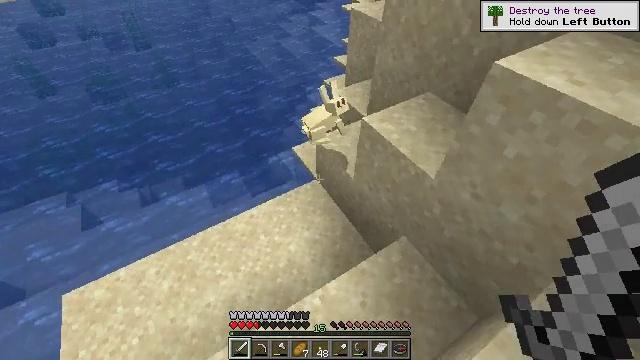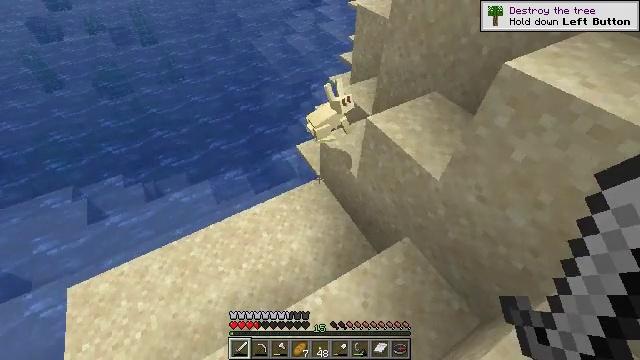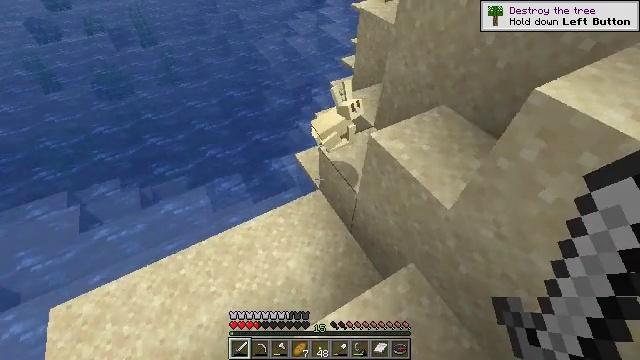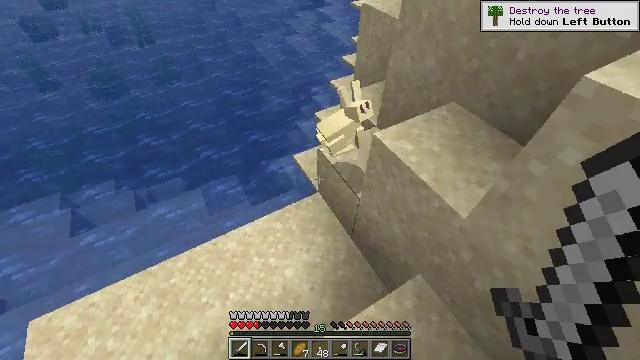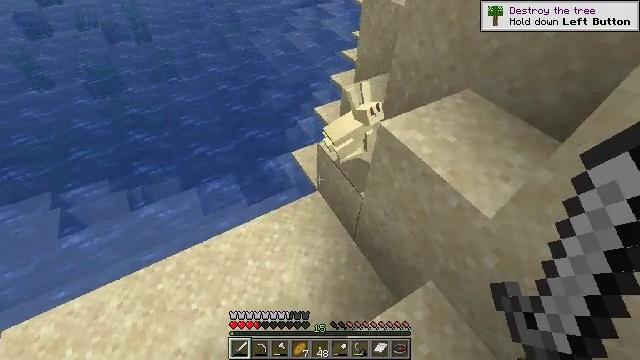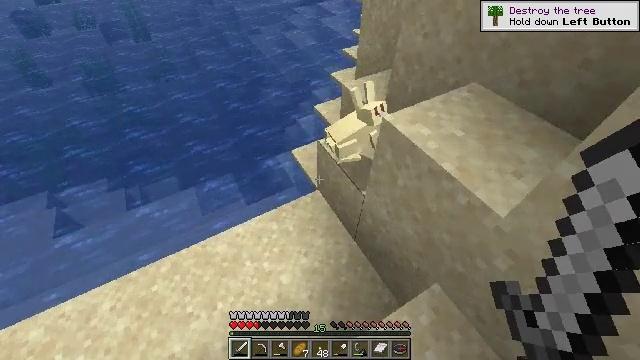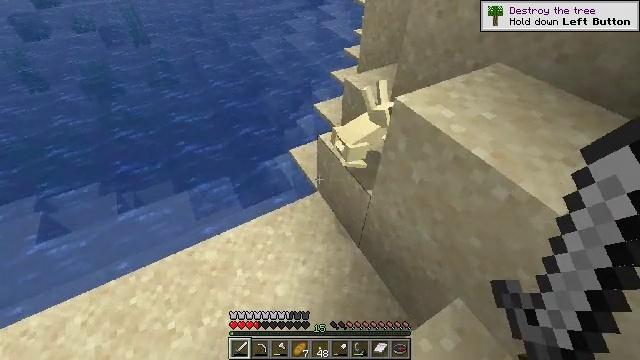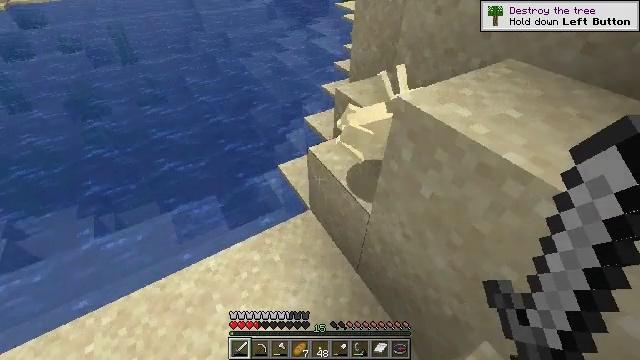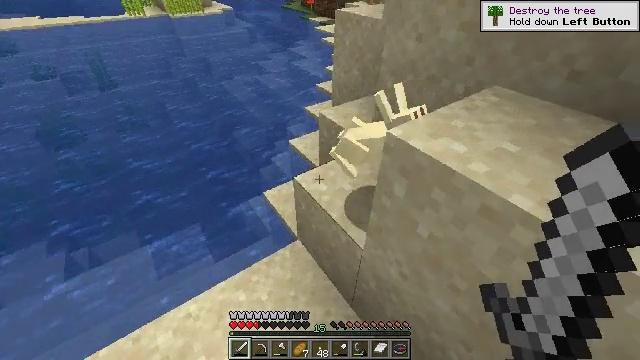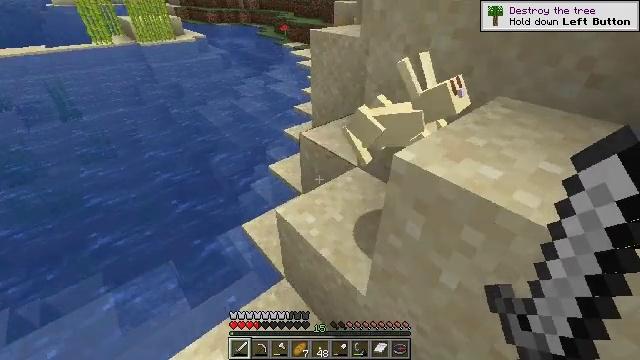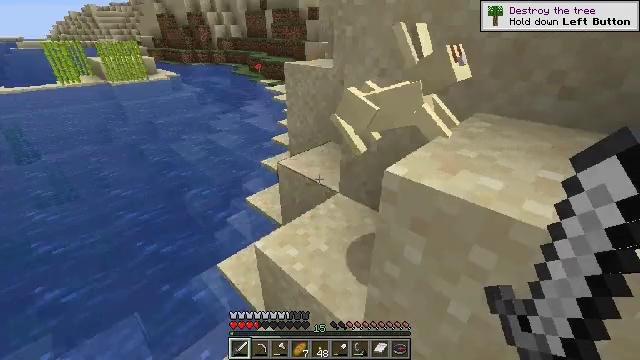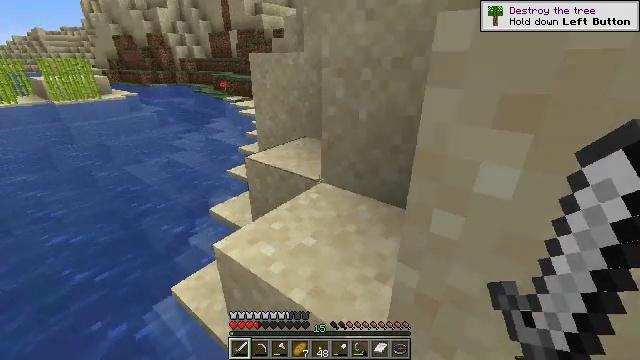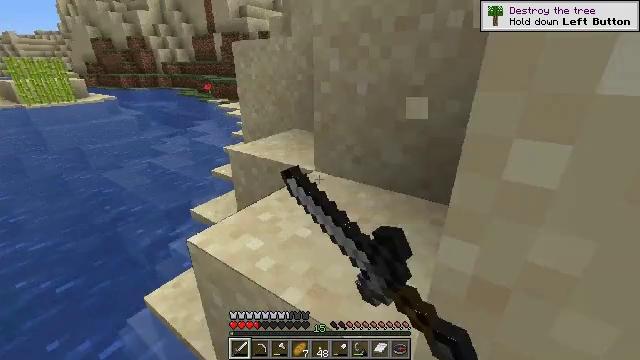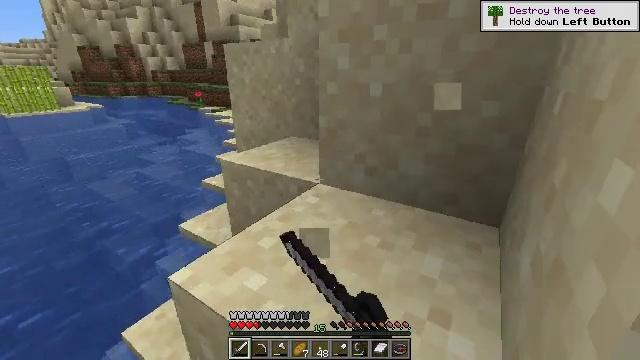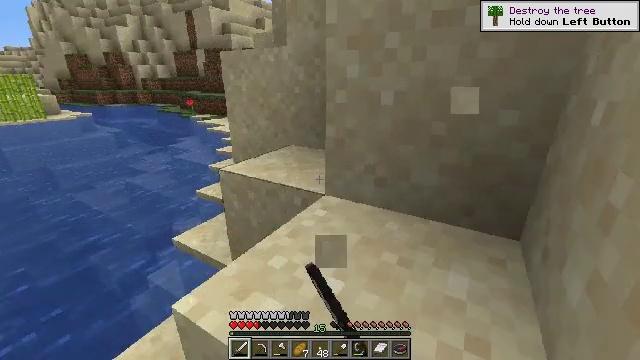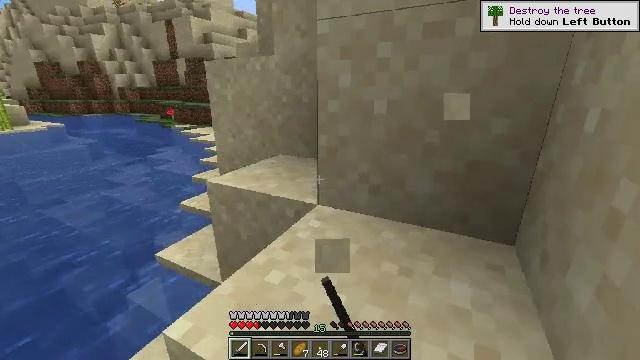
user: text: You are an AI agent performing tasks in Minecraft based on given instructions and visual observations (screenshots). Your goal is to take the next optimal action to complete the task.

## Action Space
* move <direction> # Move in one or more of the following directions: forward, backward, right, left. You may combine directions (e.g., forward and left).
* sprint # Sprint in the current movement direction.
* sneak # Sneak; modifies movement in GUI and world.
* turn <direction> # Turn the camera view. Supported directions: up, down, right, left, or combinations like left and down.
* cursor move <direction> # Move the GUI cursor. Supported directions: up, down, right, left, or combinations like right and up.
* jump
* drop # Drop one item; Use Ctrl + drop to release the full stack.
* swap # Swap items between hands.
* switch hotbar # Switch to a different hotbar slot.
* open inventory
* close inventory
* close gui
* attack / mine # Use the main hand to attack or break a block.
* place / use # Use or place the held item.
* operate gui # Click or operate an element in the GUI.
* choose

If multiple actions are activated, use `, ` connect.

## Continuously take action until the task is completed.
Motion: motion action
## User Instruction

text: Mine the dead bush in the desert.
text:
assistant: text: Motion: move forward, turn left
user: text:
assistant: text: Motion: move forward
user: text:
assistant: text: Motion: move forward
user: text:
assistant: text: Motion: move forward
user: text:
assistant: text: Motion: move forward
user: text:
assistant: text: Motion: move forward, turn up
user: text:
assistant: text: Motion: move forward, turn right and up
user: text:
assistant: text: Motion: move forward, turn right and up
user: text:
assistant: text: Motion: move forward, turn right and up
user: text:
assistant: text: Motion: move forward, turn right and up
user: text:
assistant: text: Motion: move forward, turn right and up, attack / mine
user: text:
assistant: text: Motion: move forward, turn right and up, attack / mine
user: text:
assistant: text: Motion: move forward, turn right and up, attack / mine
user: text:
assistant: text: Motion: move forward, turn right and up
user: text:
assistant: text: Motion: move forward, turn right and up
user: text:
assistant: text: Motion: move forward, turn right and up
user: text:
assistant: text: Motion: move forward, turn right and up
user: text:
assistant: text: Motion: move forward
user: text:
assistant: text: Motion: move forward, turn left
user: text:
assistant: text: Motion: move forward, turn left and down
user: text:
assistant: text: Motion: move forward, turn left and down
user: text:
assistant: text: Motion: move forward, turn left
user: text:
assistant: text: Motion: move forward
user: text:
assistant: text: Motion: move forward
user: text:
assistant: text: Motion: move forward
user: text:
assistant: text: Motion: move forward
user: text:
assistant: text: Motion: move forward
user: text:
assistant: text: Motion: move forward
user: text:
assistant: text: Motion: move forward
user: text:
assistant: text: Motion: move forward